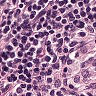
Metastatic tissue present: no